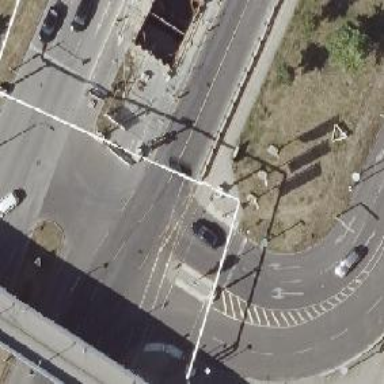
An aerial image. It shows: Road crossing with traffic signals.